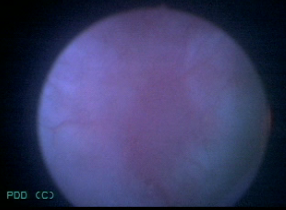
Modality: BLC
Class: Malignant
Subclass: HighGradePapillary
Lesion: L1
Stage: Ta
Morphology: Papillary
Bladder cancer association: Yes